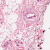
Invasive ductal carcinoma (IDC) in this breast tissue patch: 0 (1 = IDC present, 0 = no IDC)